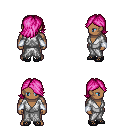
a pixel art fantasy rpg character, male body template, human, dark skin, white robe, red pants, pink swoop hairstyle, white cloth bracers, ghillies, four views (front, back, left, right), 2x2 character sprite sheet, small pixel art, hard edges, no anti-aliasing